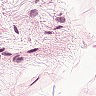
Metastatic tissue present: no